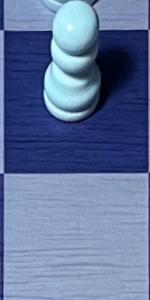
Label: Empty